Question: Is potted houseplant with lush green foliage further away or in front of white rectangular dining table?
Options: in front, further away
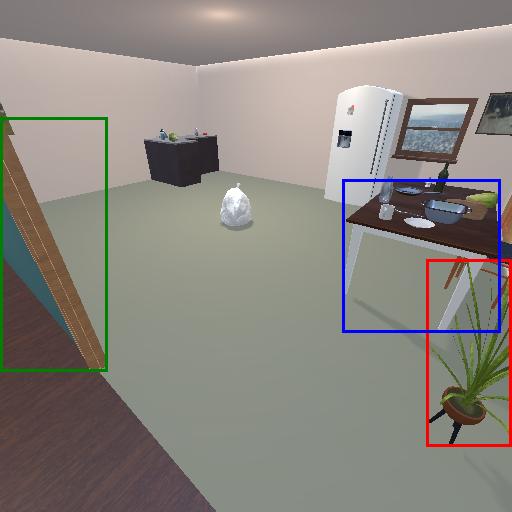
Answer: in front